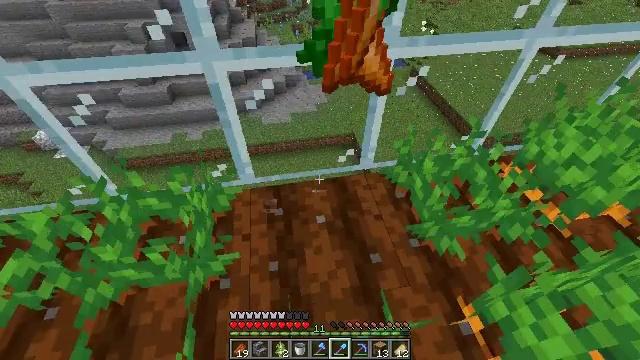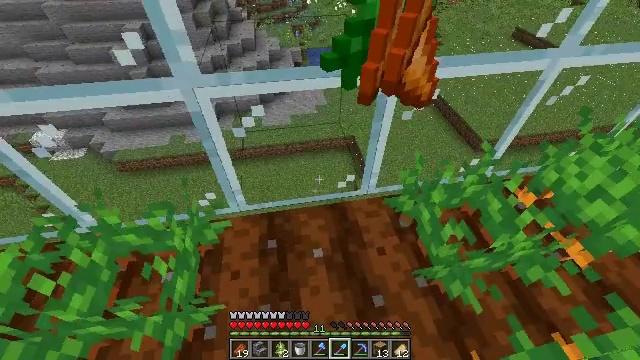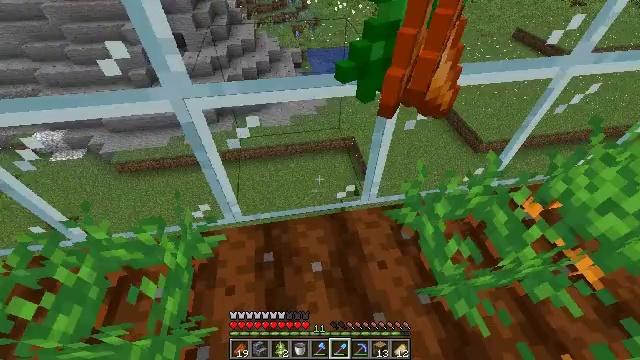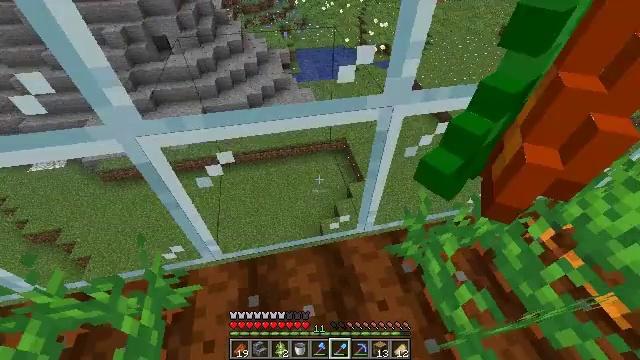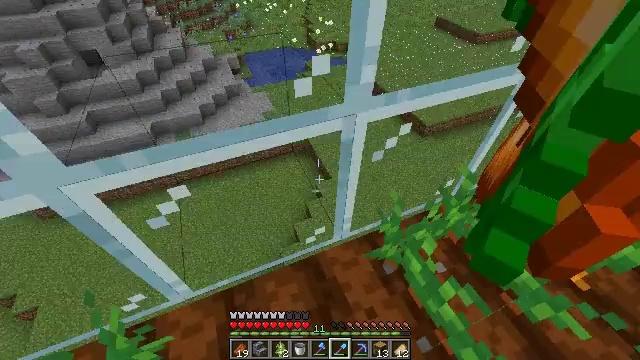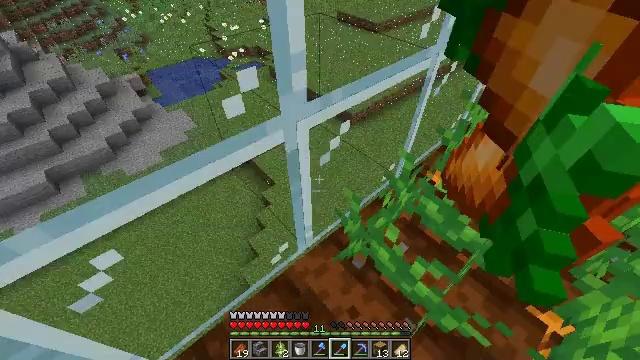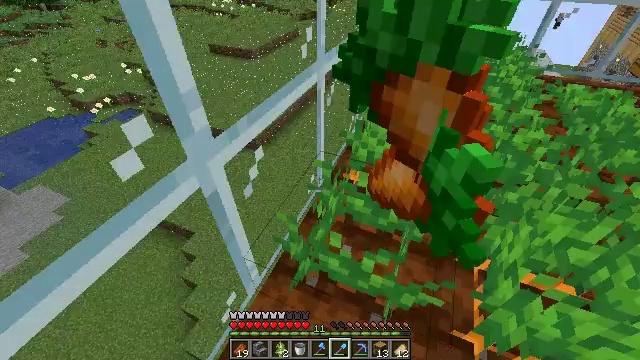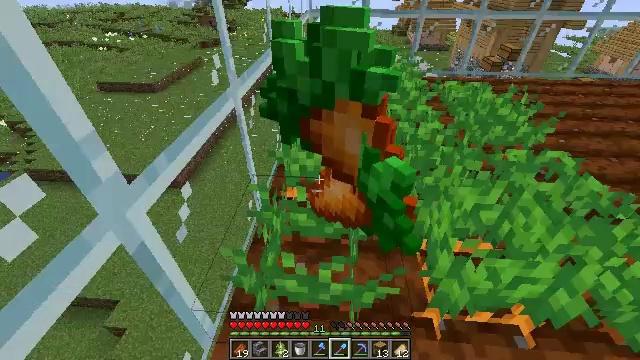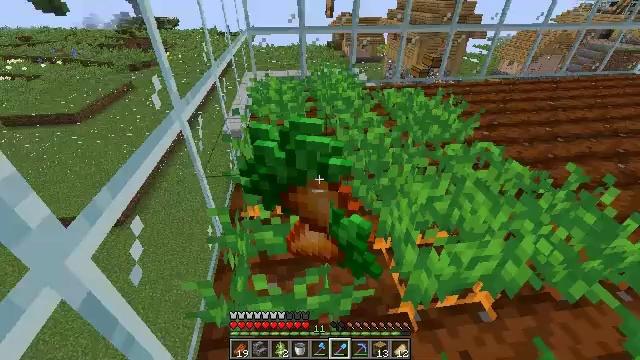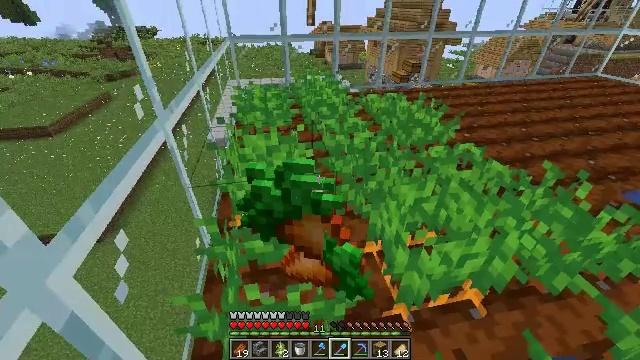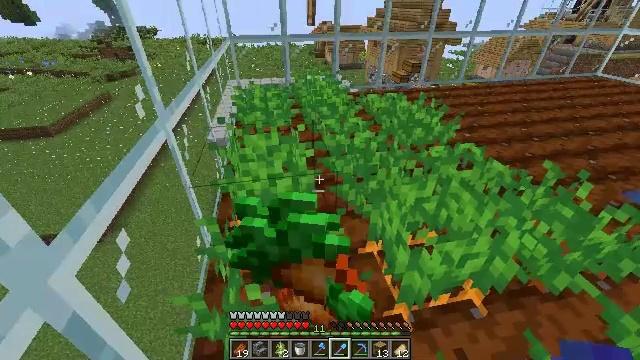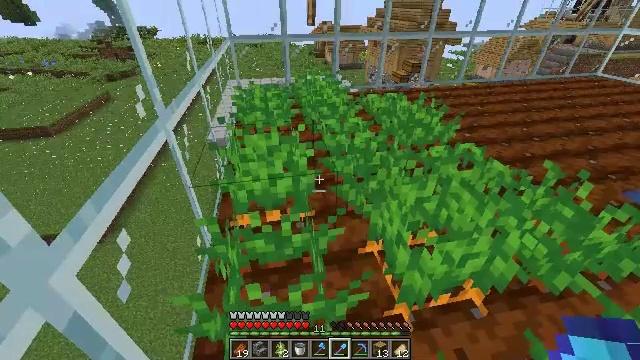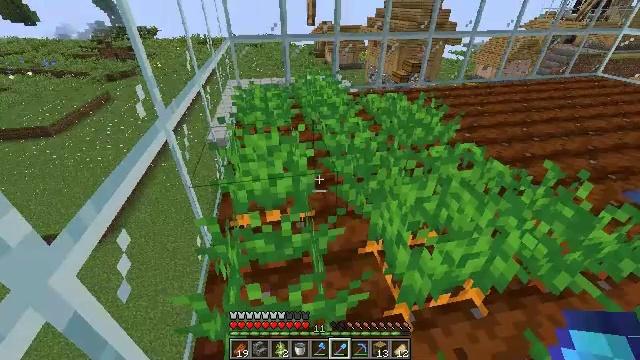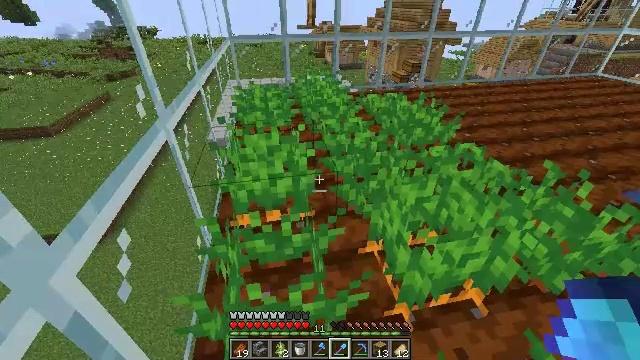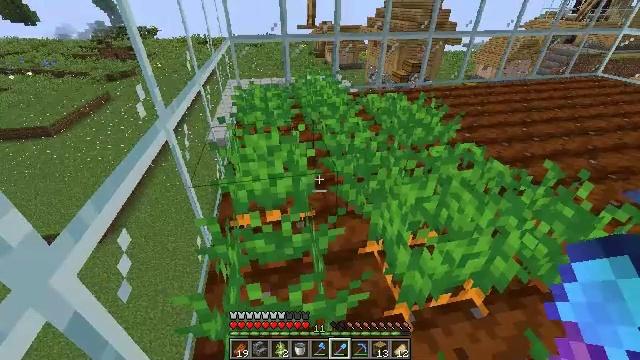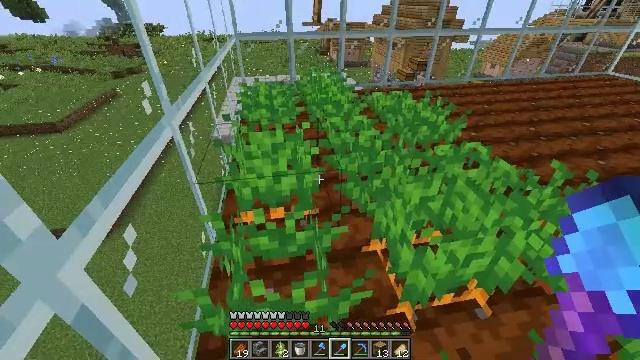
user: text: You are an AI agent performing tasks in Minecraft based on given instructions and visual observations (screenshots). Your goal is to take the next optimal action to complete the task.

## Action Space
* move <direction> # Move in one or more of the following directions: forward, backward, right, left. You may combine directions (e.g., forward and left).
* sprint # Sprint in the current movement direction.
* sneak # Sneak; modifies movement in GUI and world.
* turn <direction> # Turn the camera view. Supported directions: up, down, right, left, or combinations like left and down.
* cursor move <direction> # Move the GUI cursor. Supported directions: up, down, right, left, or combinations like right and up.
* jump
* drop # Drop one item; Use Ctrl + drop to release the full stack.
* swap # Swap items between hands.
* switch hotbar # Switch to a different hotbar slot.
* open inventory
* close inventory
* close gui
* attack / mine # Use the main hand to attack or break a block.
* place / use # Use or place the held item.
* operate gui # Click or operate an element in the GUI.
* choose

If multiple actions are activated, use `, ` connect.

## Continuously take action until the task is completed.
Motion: motion action
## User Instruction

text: Dig up carrots from the soil.
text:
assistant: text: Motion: move forward
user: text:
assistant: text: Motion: move forward
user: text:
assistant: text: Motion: move forward, turn right
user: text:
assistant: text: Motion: turn right
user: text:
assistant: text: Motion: turn right
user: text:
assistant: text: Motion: turn right and up
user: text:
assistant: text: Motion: turn right and up
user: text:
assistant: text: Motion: turn right and up
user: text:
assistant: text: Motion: turn right and up
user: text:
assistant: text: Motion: no_op
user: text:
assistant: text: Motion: no_op
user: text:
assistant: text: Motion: no_op
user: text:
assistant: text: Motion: no_op
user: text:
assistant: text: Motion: no_op
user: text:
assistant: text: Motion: turn left
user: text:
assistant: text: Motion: move forward, turn left and down
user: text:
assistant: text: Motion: move forward, turn left and down
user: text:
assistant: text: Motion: move forward, turn left and down
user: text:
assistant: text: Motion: move forward, turn left and down
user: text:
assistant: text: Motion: turn left and down
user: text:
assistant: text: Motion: turn down
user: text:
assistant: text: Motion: no_op
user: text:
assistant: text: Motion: no_op
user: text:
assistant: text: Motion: no_op
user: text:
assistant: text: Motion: no_op
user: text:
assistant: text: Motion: no_op
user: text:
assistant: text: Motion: attack / mine
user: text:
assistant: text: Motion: attack / mine
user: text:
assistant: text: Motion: no_op
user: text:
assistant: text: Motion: move forward